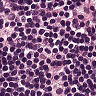
Metastatic tissue present: no